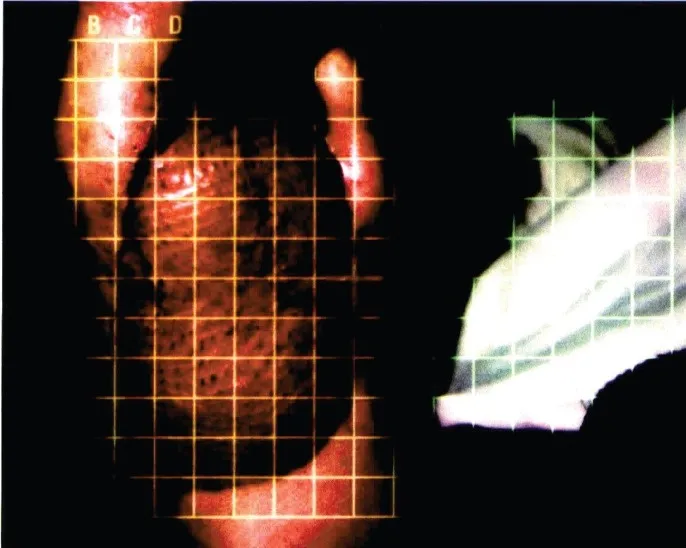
Immature flap and graft over plantar surface of left foot at the time of initial physical therapy evaluation.
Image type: radiology (ct)